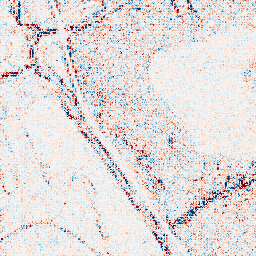
Category: wavelet
Decomposition family: wavelet_reverse_biorthogonal
Decomposition parameters: wavelet: rbio1.3
level: 1
Upsampling method: lanczos
Upsampling parameters: scale: 4
Upsampling scale: 4